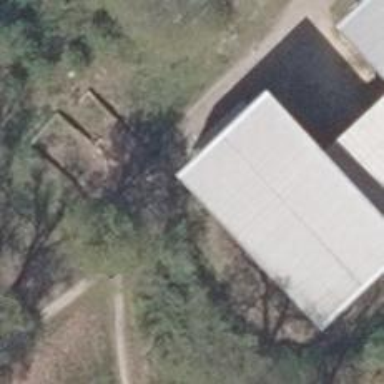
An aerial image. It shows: Minor distribution substation.